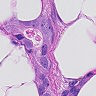
Metastatic tissue present: yes